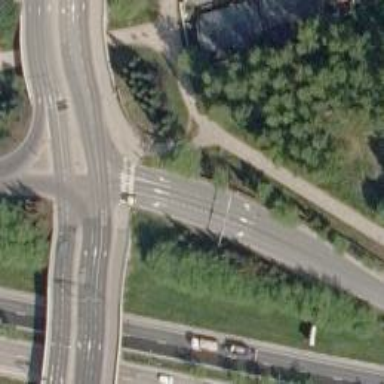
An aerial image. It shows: Asphalt trunk link road.